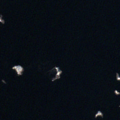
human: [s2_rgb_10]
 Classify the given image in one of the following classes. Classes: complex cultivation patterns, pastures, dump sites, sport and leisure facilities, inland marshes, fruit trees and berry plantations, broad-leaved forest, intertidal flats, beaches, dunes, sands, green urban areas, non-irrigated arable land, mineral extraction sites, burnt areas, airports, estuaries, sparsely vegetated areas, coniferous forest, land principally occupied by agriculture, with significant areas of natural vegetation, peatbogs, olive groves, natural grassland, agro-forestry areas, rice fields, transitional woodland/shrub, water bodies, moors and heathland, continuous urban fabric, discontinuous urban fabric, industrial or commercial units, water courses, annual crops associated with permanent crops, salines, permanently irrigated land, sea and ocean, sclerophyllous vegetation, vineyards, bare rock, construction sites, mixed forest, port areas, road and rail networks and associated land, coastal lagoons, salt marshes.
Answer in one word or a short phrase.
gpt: water bodies